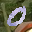
Label: 0